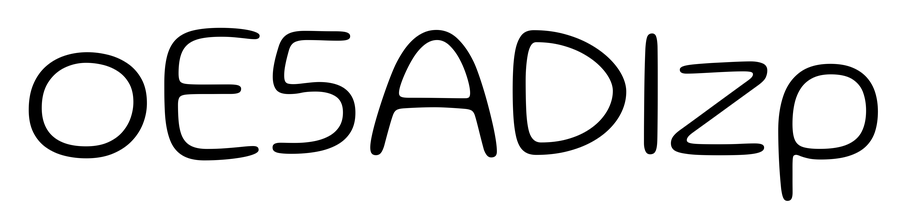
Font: Gluten_ExtraLight